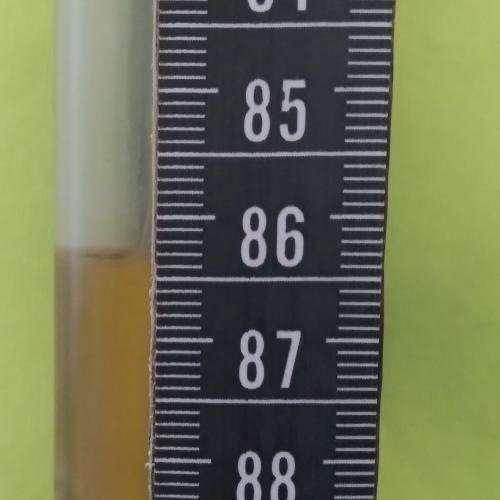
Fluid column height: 86.3 cm